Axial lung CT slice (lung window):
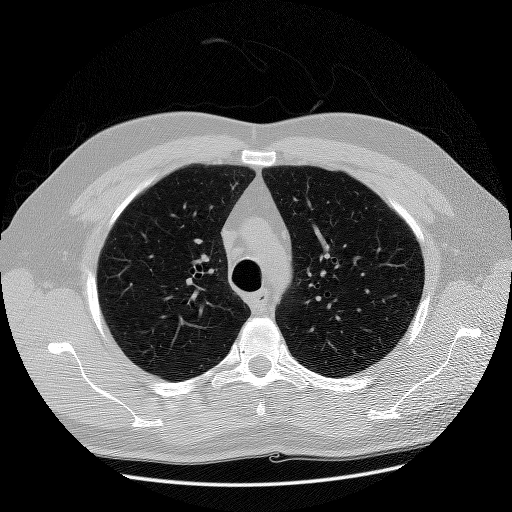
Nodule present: no